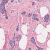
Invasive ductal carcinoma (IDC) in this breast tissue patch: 1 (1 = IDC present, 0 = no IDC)